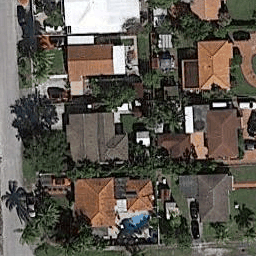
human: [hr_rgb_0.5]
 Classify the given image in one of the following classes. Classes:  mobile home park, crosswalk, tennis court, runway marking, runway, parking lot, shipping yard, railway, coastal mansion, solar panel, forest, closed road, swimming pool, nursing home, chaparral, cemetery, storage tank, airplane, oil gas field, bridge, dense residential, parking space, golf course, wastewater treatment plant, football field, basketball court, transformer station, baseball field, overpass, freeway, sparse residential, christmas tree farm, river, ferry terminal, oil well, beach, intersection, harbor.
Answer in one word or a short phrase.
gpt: dense residential